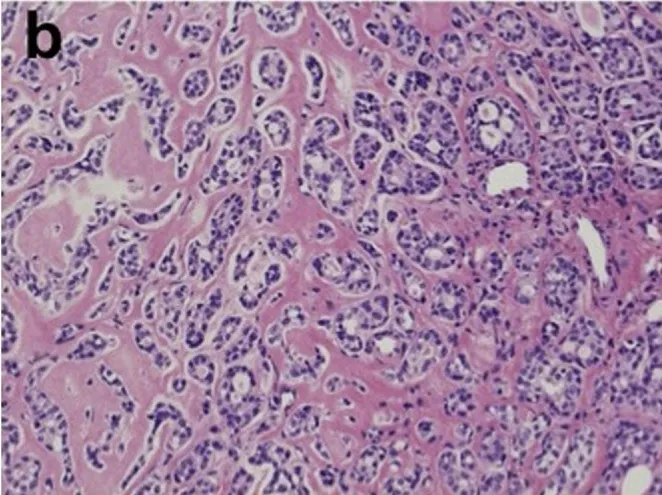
A cervical metastasis 31 years prior. Revealed tubular and cribriform patterns with amorphous eosinophilic material (hematoxylin and eosin, X150).
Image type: pathology (h&e)